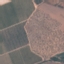
Land use / land cover: PermanentCrop